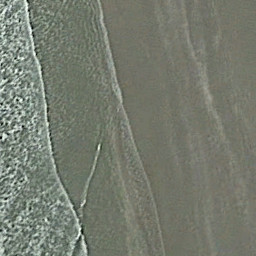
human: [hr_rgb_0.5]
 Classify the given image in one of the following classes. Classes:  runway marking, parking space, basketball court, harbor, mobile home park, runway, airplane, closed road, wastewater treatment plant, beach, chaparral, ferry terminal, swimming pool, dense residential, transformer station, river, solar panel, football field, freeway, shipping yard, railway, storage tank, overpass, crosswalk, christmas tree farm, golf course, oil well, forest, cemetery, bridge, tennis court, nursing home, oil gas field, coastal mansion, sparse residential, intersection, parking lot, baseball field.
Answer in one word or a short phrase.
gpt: beach